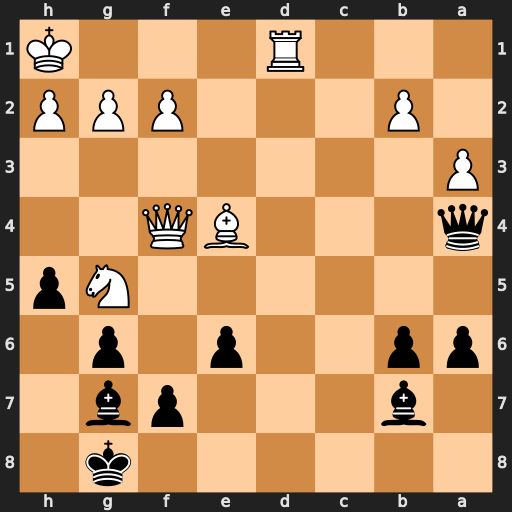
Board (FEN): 6k1/1b3pb1/pp2p1p1/6Np/q3BQ2/P7/1P3PPP/3R3K
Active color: b
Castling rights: -
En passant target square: -
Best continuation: Qxd1#